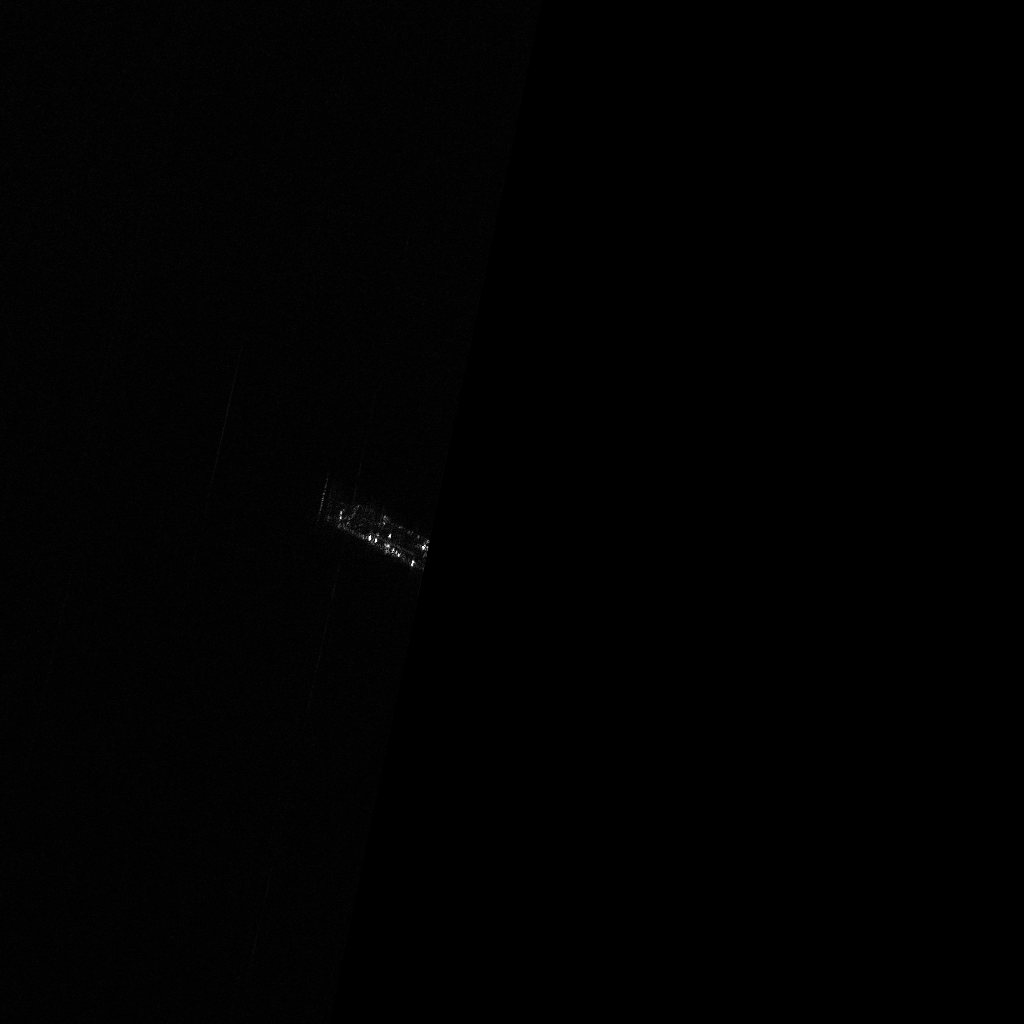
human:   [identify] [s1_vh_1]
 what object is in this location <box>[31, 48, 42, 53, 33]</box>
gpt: <ref>1 large container at the center</ref>